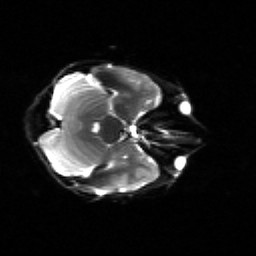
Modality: sbref
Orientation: axial
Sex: female
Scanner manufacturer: siemens
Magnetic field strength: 3 T
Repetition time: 5 s
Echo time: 0.071 s